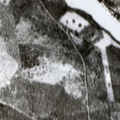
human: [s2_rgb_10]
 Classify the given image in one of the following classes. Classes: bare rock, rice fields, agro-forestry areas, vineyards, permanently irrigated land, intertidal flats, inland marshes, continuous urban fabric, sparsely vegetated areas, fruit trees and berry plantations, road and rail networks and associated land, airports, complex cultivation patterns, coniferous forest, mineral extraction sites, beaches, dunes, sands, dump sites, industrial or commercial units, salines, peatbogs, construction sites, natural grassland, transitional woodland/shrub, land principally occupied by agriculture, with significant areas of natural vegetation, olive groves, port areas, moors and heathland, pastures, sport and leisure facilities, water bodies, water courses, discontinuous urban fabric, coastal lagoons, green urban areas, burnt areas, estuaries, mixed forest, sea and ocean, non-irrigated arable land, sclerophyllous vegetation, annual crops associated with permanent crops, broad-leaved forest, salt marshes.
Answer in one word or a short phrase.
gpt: coniferous forest, mixed forest, transitional woodland/shrub, water bodies